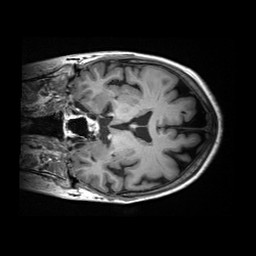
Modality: T1w
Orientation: coronal
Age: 80
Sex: female
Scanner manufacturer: siemens
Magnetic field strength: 3 T
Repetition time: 2.2 s
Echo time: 0.00245 s